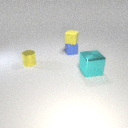
large cyan metal cube to the right of small blue rubber cube